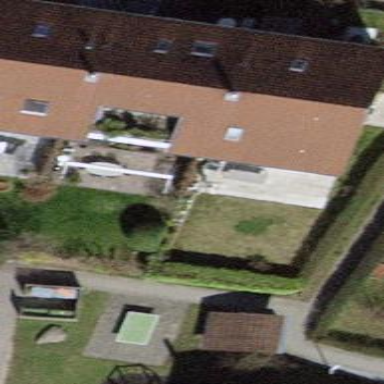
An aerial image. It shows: Terrace building with gabled roof.